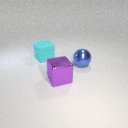
large blue metal sphere behind large purple metal cube